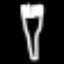
Label: fork